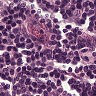
Metastatic tissue present: no